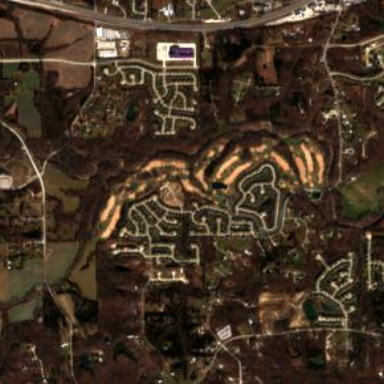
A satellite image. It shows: Golf course.